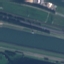
Land use / land cover: River